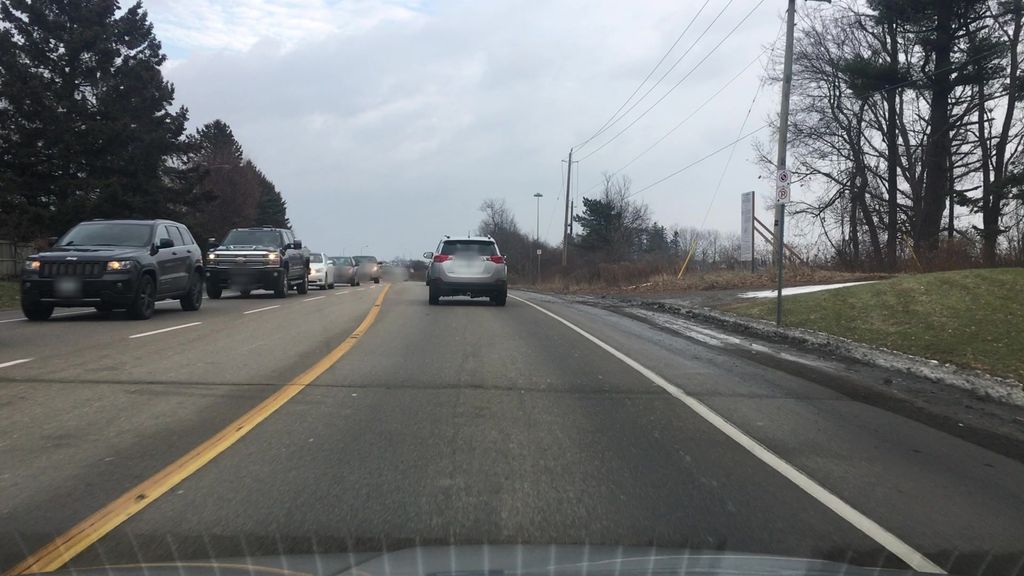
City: hamilton